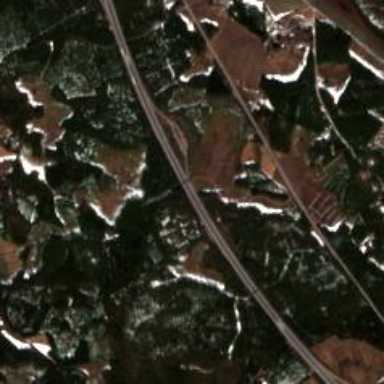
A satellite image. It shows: Motorway junction.